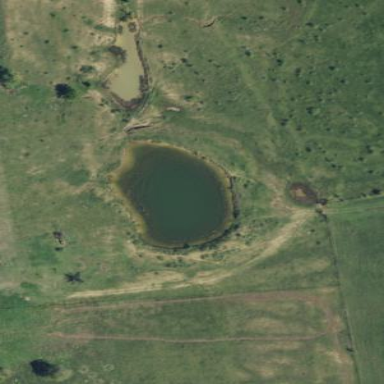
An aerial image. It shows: Reservoir of natural water.